Aerial crown-view tile of a tropical tree (Barro Colorado Island, Panama), acquired 20250915:
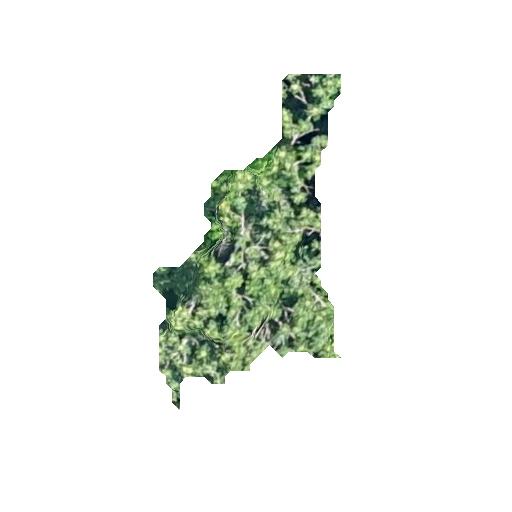
Species: Trattinnickia aspera
GBIF accepted scientific name: Trattinnickia aspera
Crown area: 46.983 m²